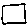
Label: square